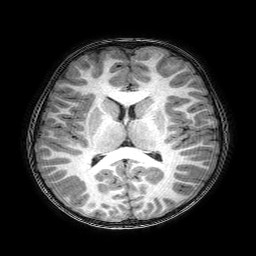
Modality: T1w
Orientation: coronal
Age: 6
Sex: male
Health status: healthy